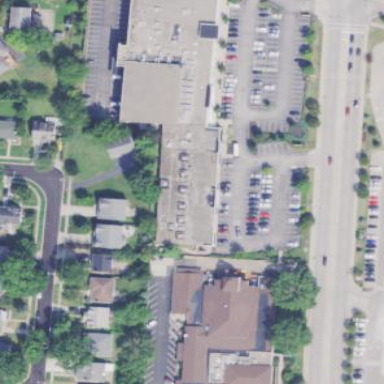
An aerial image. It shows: Retail building.